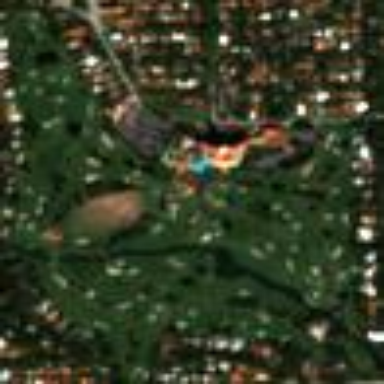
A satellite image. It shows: Golf course surrounded by greenery.